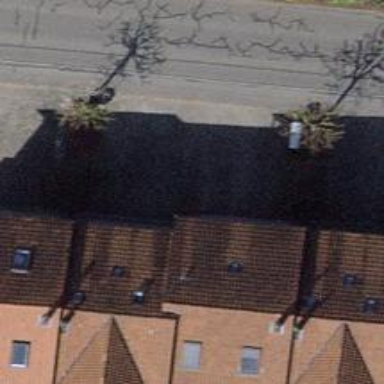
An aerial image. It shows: Terrace building with gabled roof.